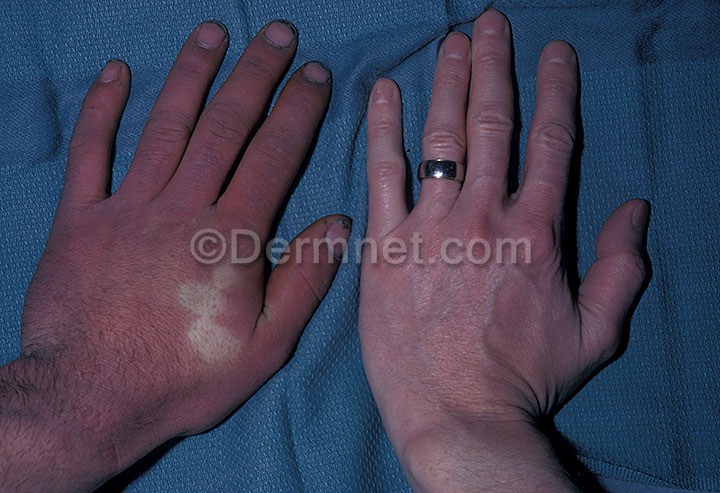
Disease: Lupus and other Connective Tissue diseases